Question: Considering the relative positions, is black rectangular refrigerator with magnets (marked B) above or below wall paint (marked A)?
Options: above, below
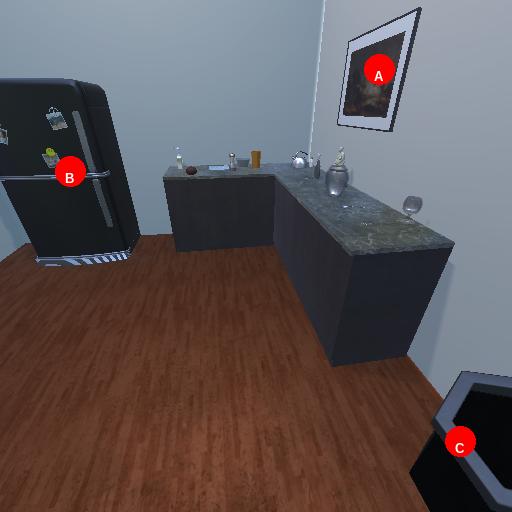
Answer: above